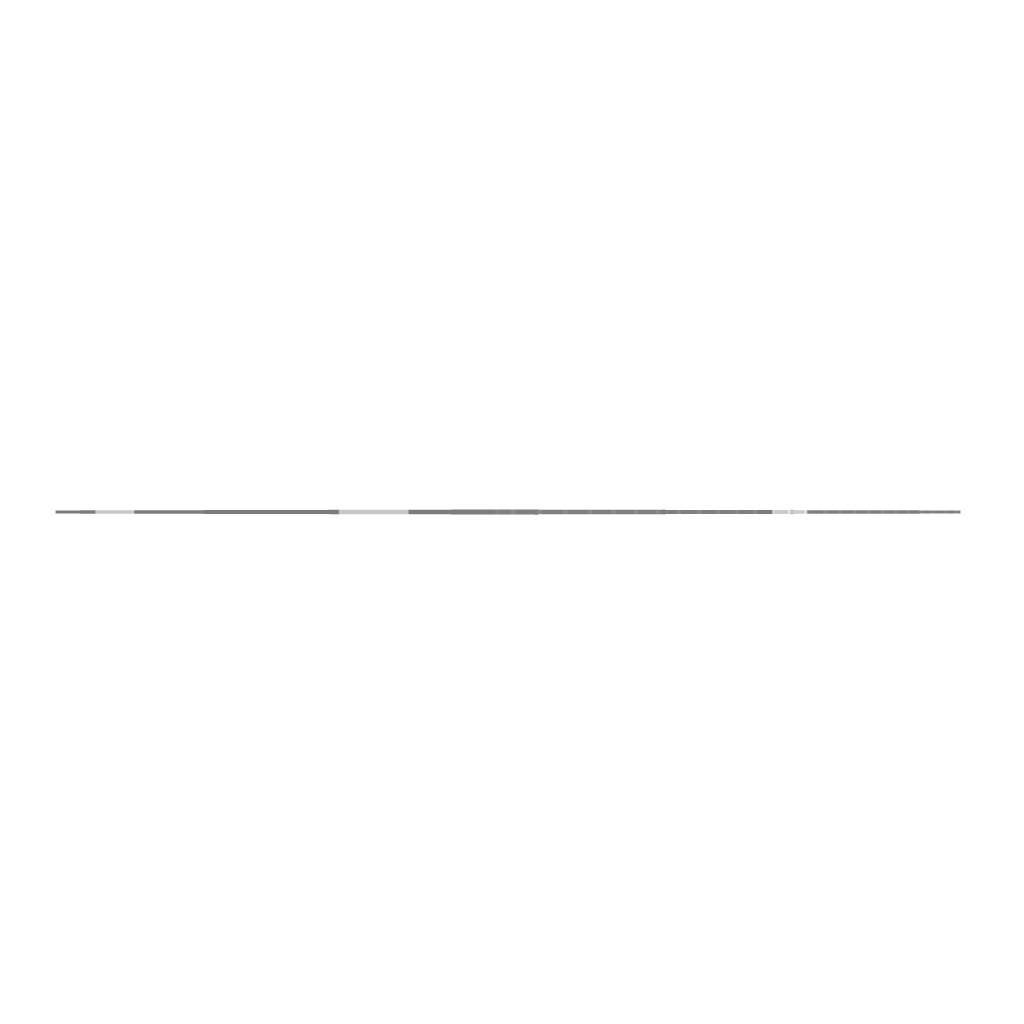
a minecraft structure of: Indianapolis Colts Logo